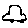
Label: car